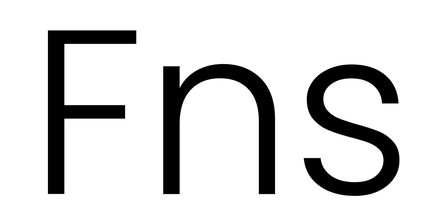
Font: Poppins-Light